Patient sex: M
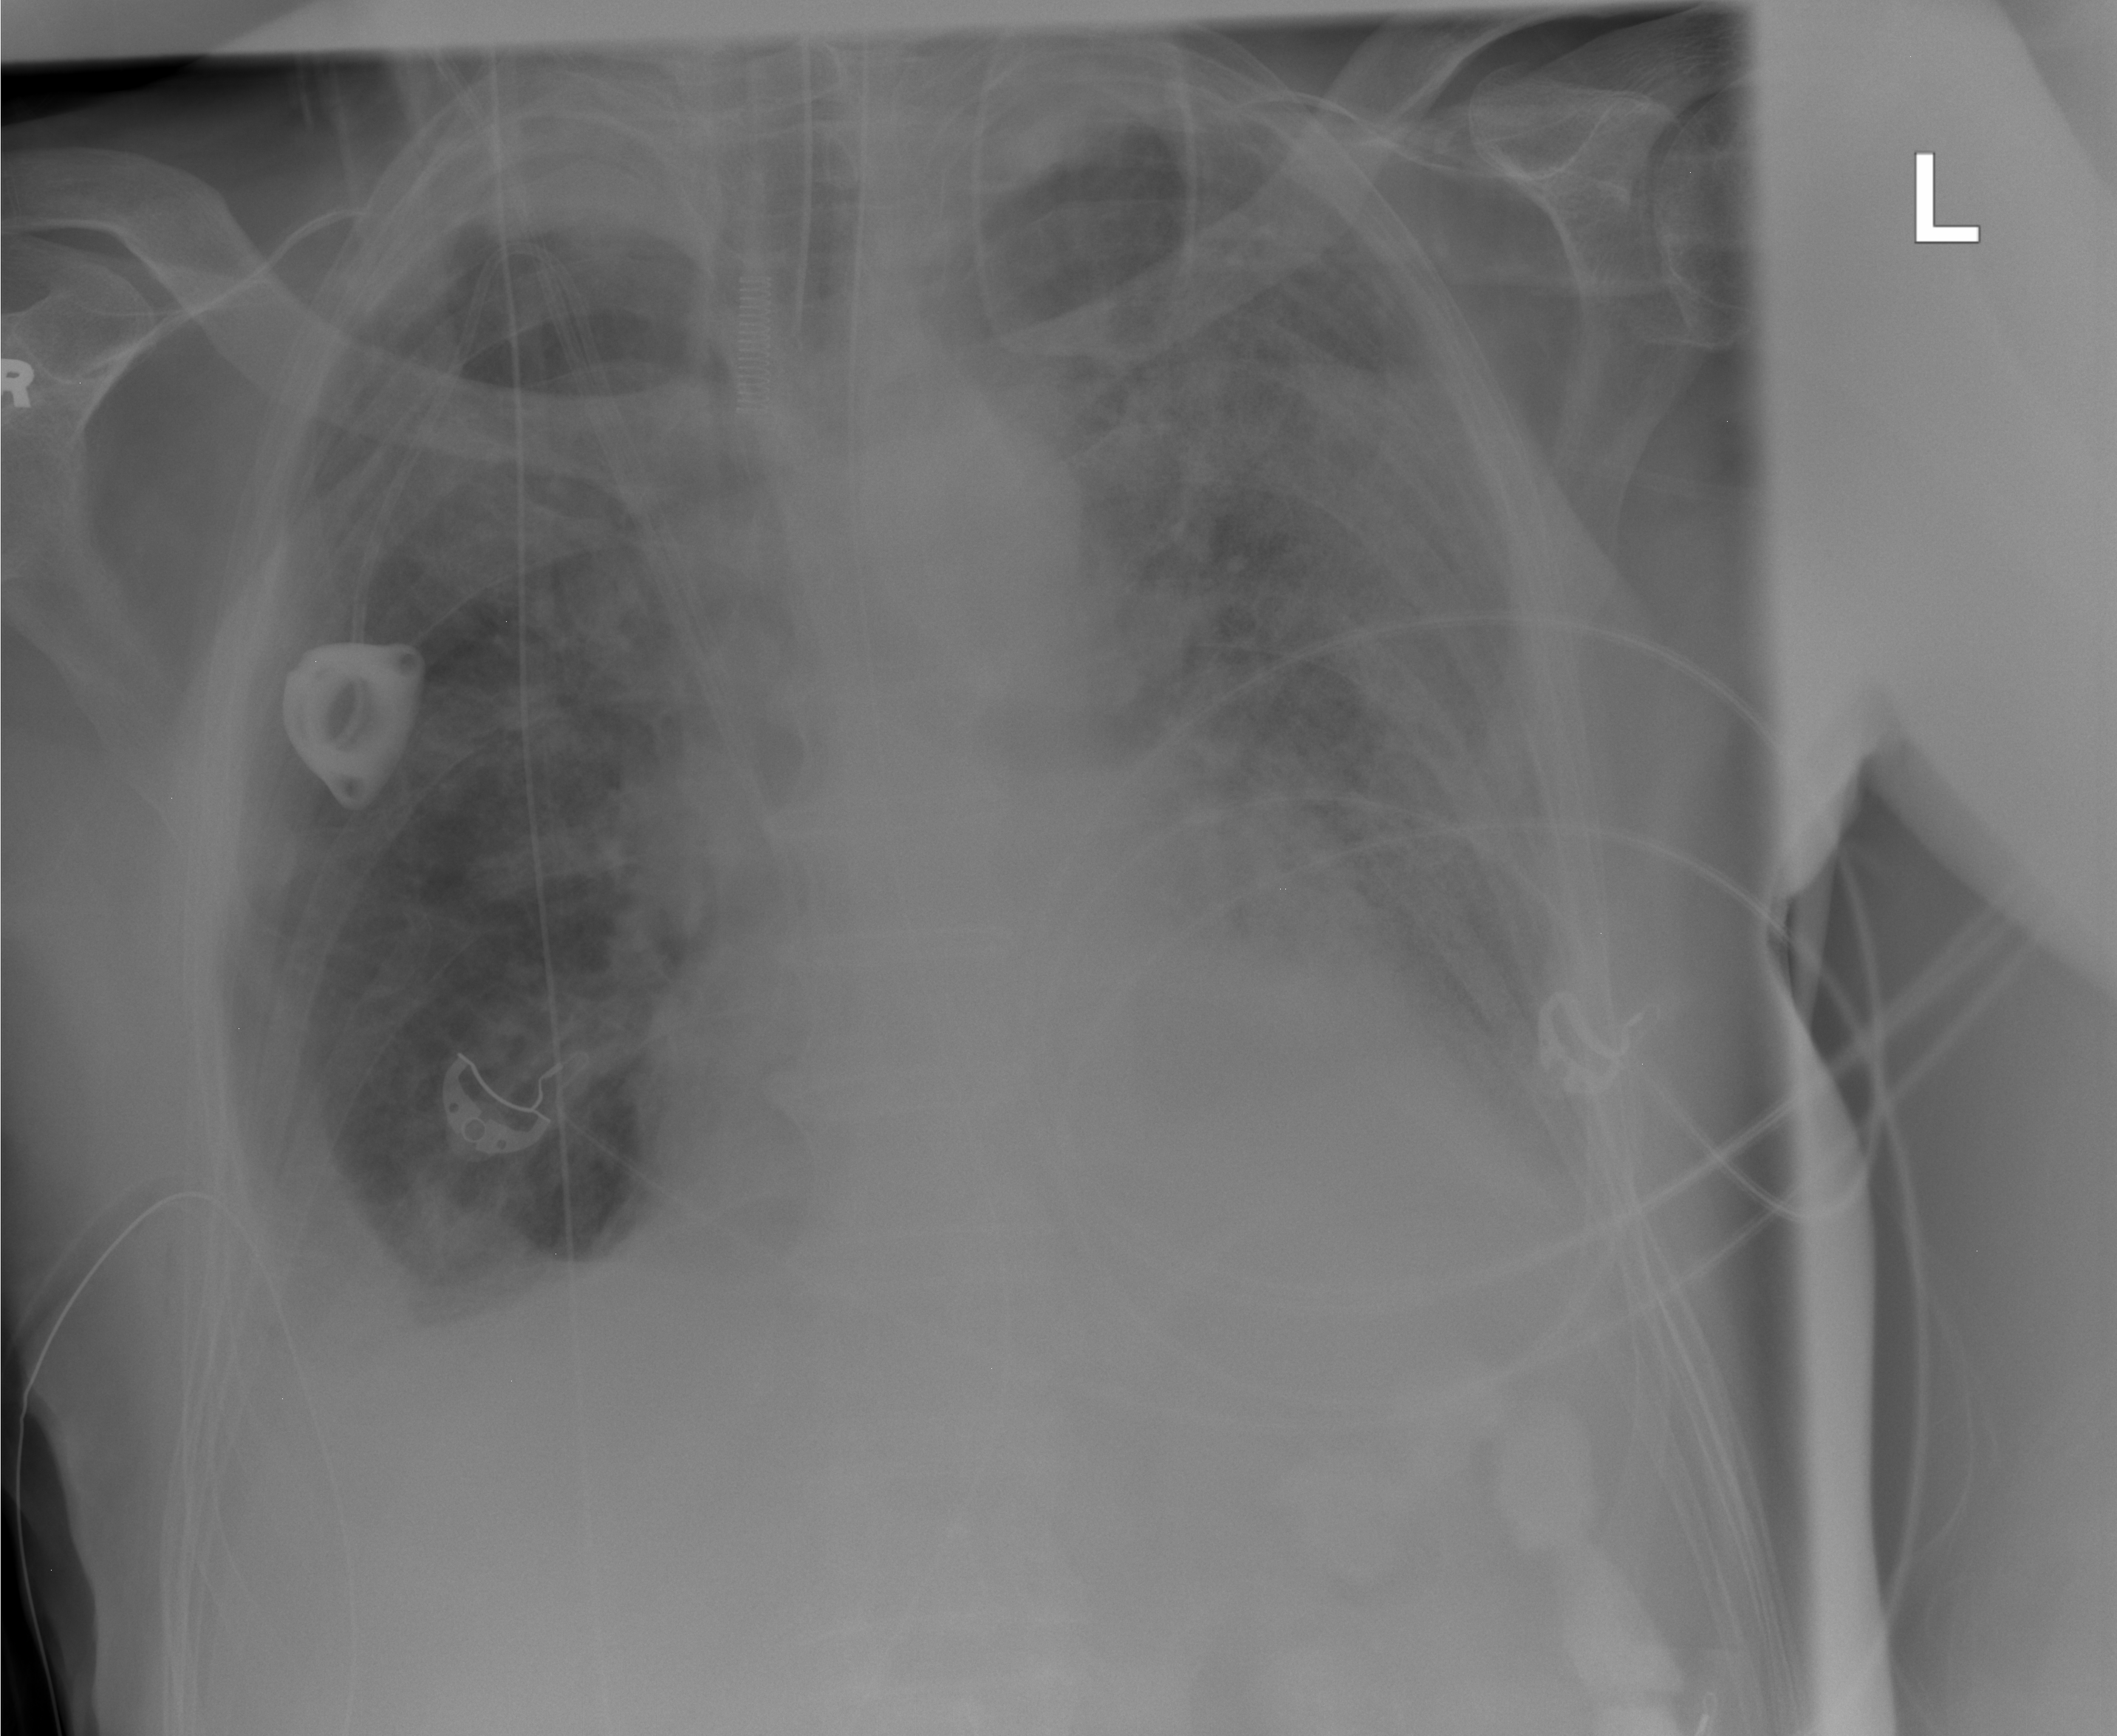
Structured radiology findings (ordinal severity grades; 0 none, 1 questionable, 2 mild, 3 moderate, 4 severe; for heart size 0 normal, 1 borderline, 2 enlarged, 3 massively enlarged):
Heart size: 1
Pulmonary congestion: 0
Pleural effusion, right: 2
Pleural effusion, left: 2
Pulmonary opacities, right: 1
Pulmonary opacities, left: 4
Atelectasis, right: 2
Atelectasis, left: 2